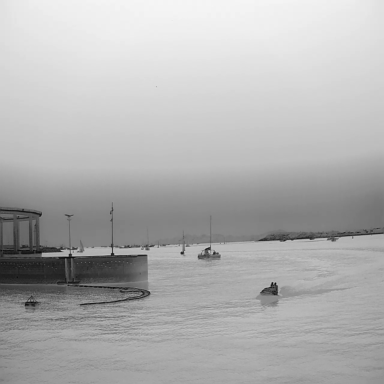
There are 18 objects shown in the infrared image, including a canoe, nine bulk_carriers, and eight sailboats.